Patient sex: M
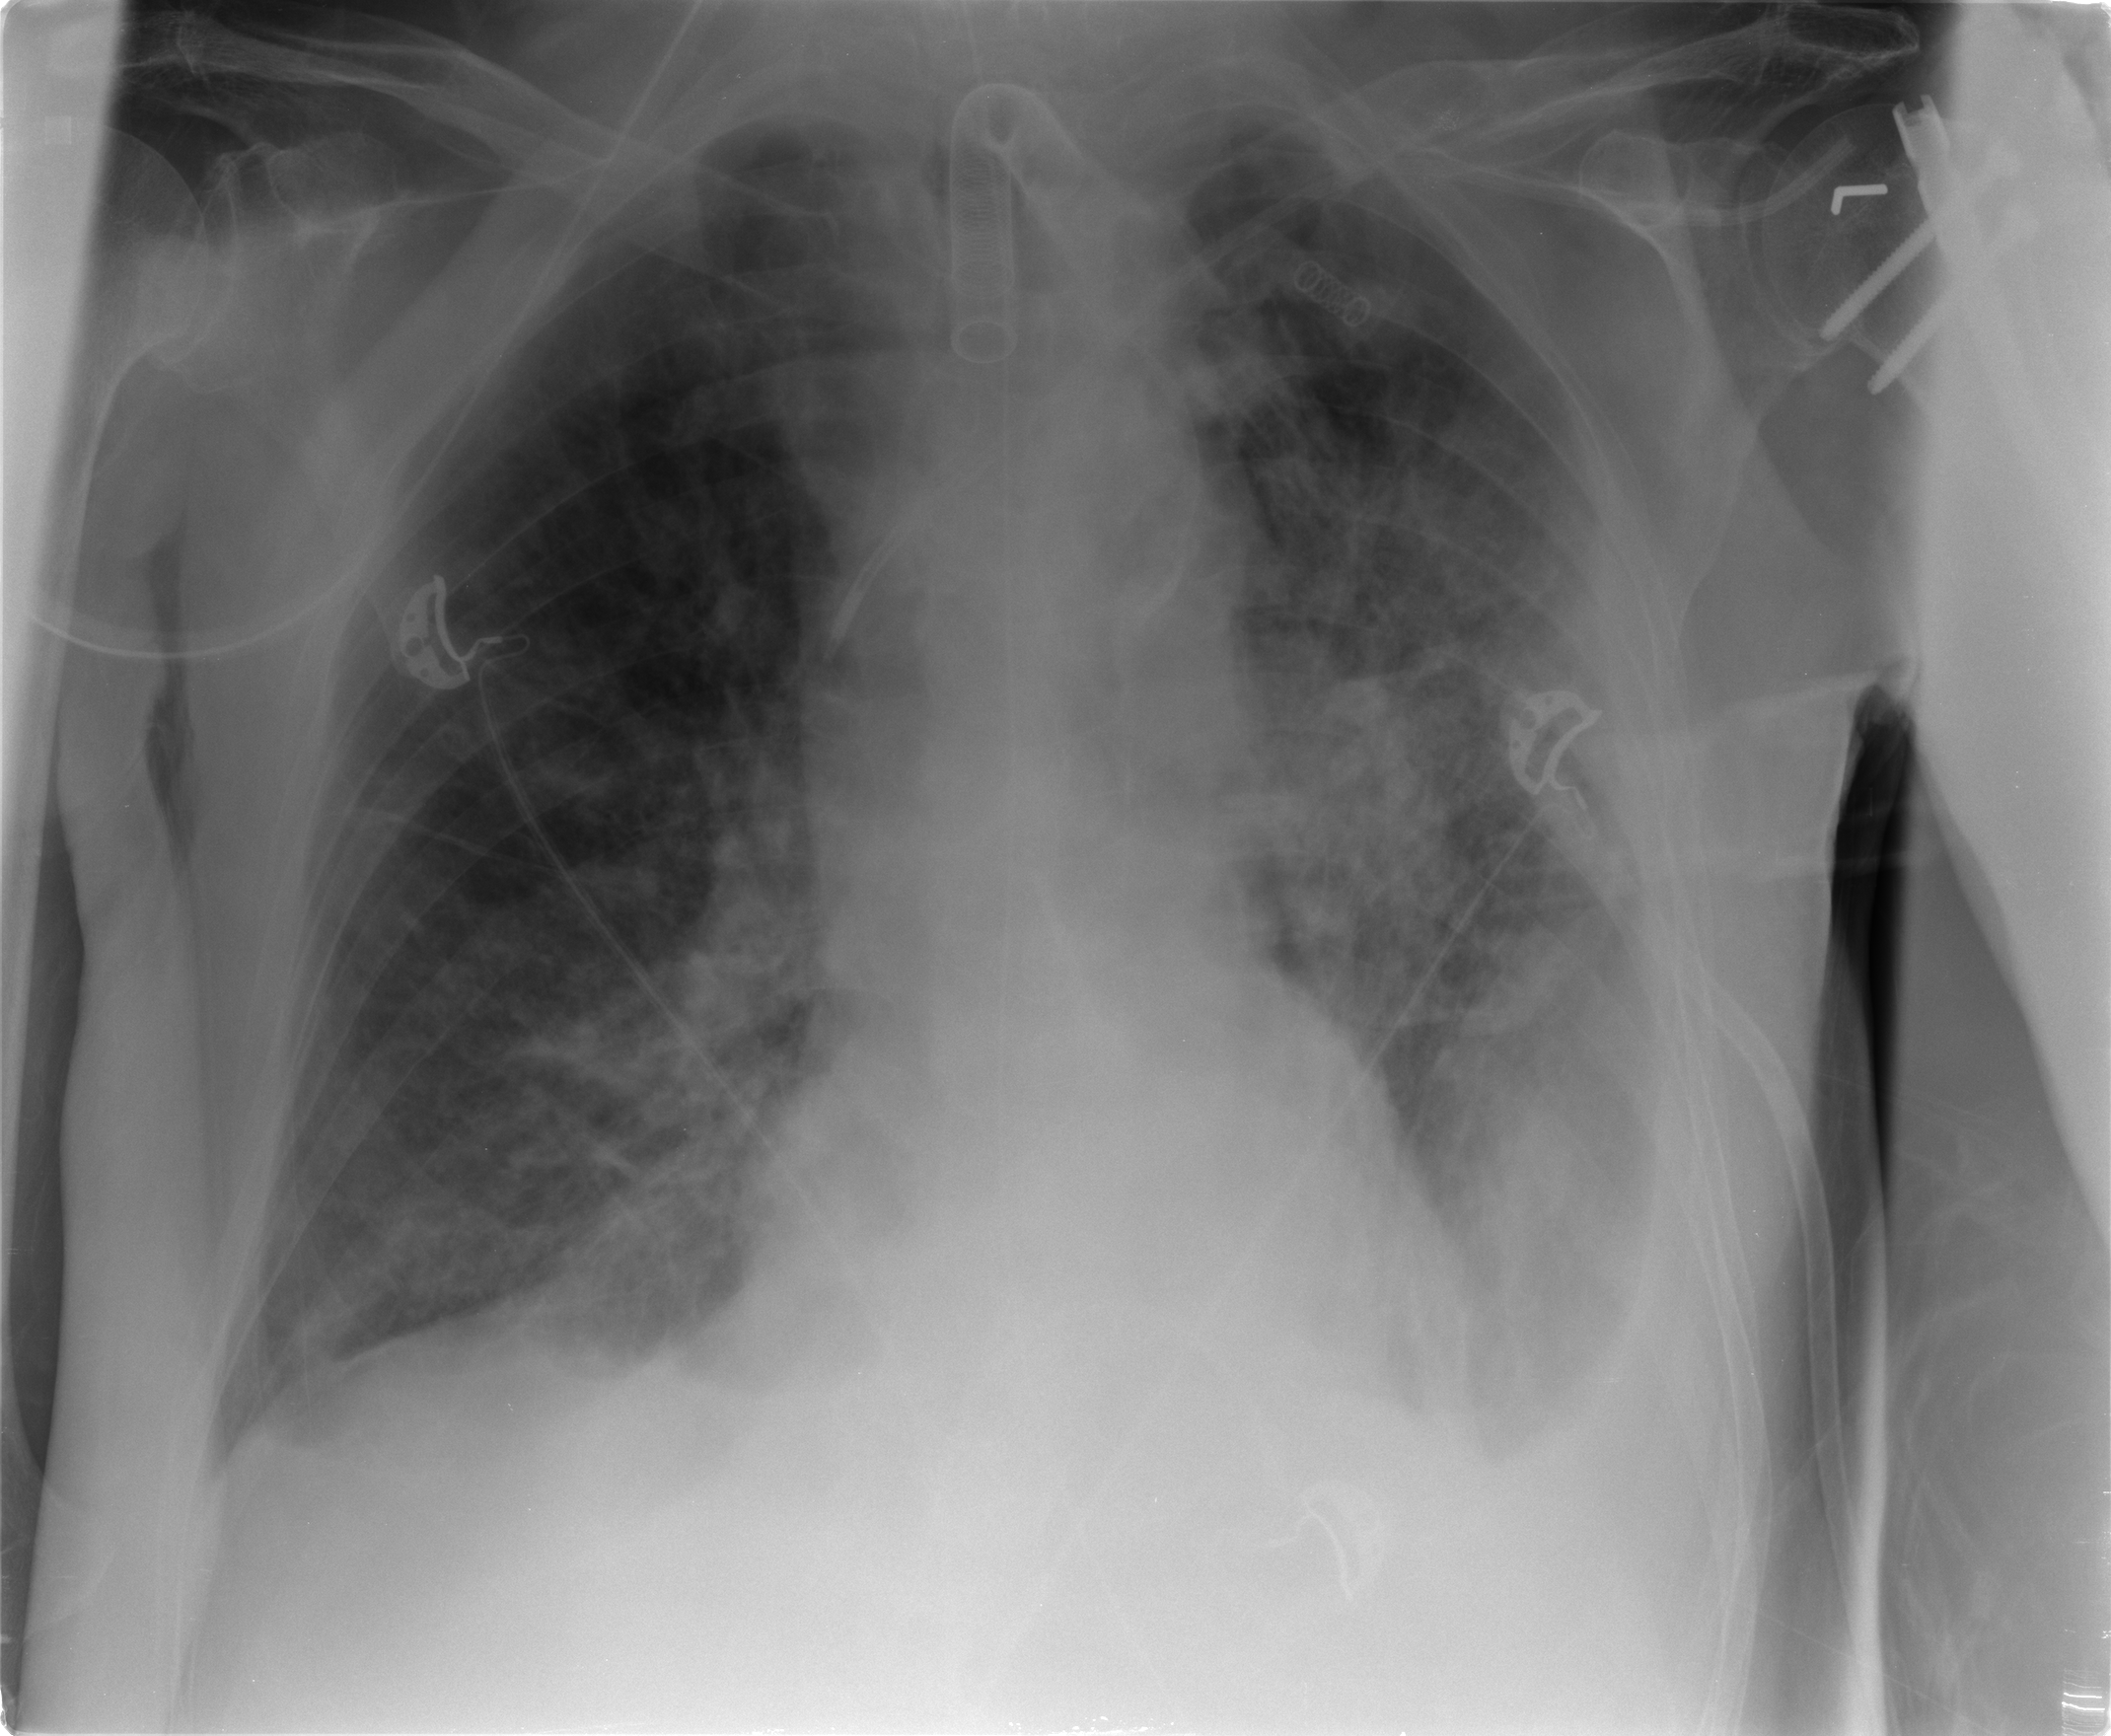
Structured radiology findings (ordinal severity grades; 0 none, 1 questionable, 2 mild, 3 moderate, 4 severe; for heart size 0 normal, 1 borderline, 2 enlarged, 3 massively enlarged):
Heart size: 0
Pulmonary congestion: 2
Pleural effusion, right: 0
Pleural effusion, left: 2
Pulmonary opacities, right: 2
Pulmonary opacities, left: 3
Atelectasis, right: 2
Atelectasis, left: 2